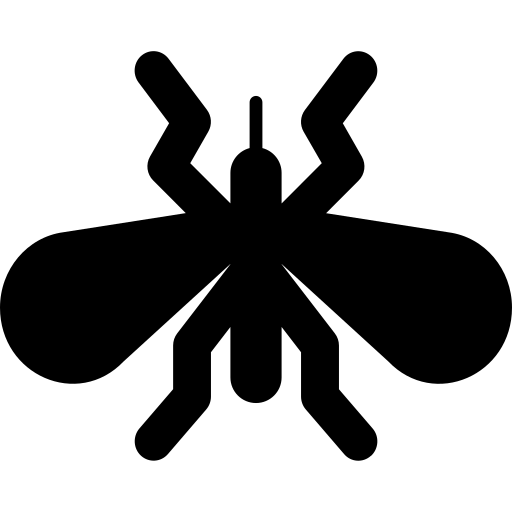
Tags: icon, FontAwesome, fa-icon, solid, mosquito